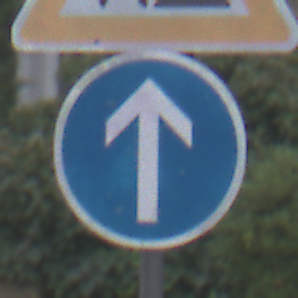
Verkehrszeichen: VorgeschriebeneFahrtrichtungGeradeaus
Zusatzzeichen oben: Arbeitsstelle
Umgebung: Outdoor, Urban
Tageszeit: MorningAfternoon
Wetter: Overcast
Licht: Natural
Jahreszeit: NotSpecified
Kontrast: LowContrast